Field crop: maize
Growth stage: 2
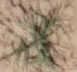
Species: salsola